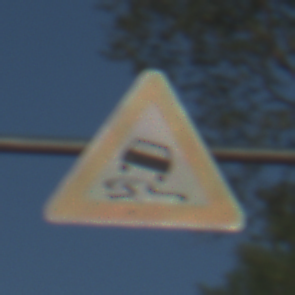
Verkehrszeichen: SchleuderOderRutschgefahr
Umgebung: Outdoor, RoadRail
Tageszeit: MorningAfternoon
Wetter: Clear
Licht: Natural
Jahreszeit: NotSpecified
Kontrast: HighContrast